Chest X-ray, PA view. Patient: 29 years old, sex M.
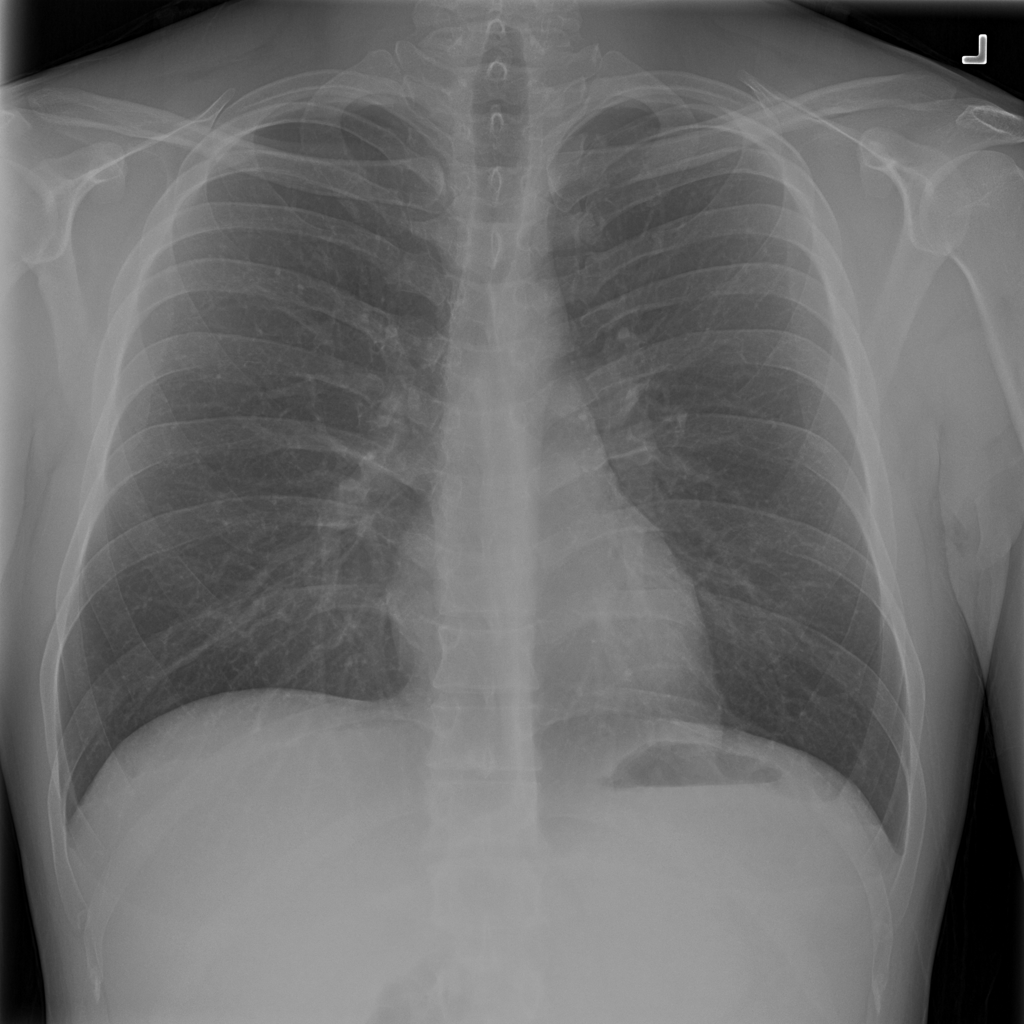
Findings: No Finding